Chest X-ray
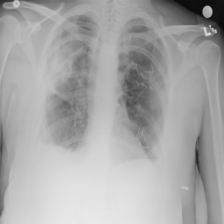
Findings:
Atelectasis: negative
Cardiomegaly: negative
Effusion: positive
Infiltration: negative
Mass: negative
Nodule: negative
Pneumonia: negative
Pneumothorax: negative
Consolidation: negative
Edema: negative
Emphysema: negative
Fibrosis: negative
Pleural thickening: negative
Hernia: negative